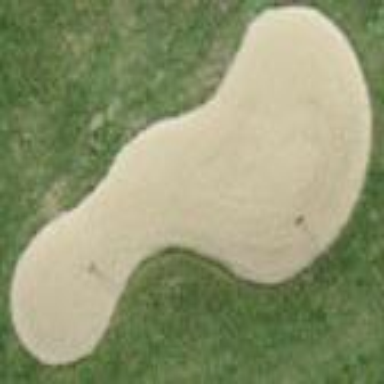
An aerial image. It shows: Sand bunker on golf course.